Field crop: maize
Growth stage: 2
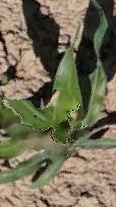
Species: maize